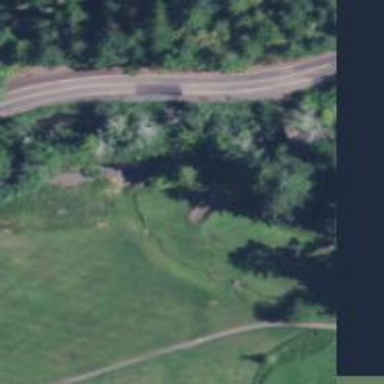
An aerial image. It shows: Golf tee.